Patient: sex F, age 31
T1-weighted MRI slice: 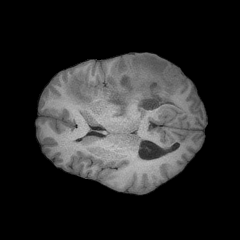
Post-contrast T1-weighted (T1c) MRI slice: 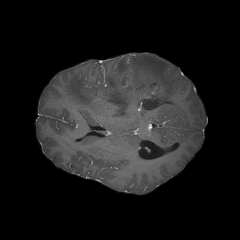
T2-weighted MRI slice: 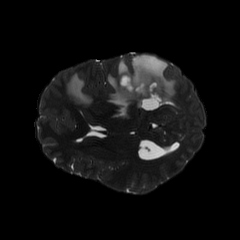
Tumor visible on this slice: yes
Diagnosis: Glioblastoma, IDH-wildtype
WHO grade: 4